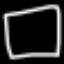
Label: square